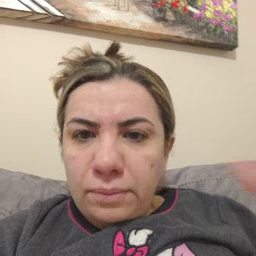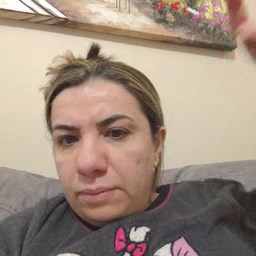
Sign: moon